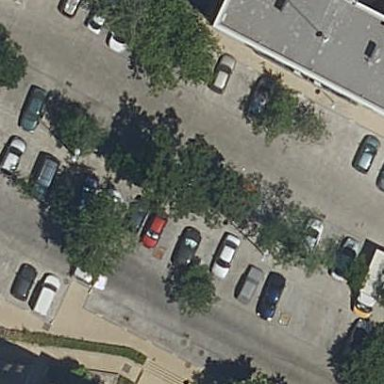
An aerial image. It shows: Parking area with surface.